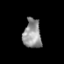
Tissue: prostate
Cell type: T cells
Senescence score: 0.3562
Nuclear area (px): 518
Mean DAPI intensity: 145.004